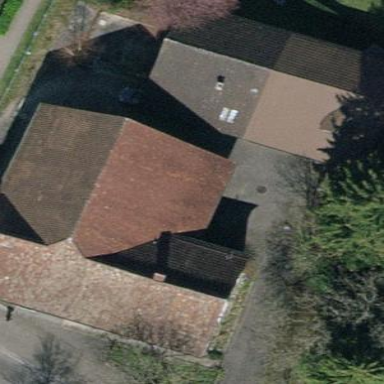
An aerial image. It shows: Detached building with gabled tile roof.